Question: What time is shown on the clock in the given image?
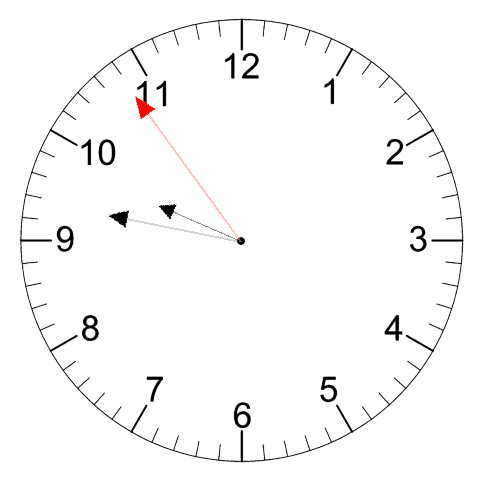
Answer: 09:46:54